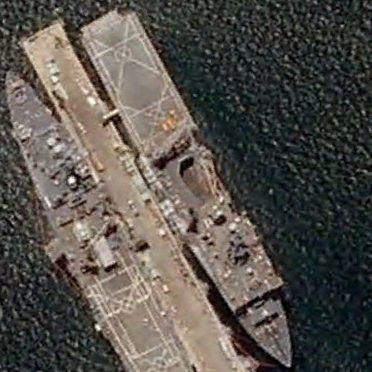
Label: combat